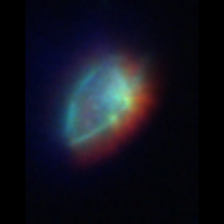
Taxon: Ciliates
Group: Other